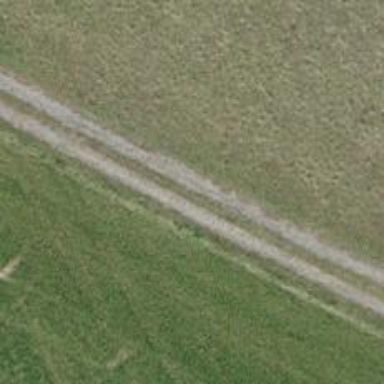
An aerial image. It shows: Track with grade 3 surface.